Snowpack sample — Loveland Pass, Silver Plume, Colorado, USA (12/14/25, 10:50 AM MST)
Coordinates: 39.664, -105.882
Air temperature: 36 °F
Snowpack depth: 67 cm
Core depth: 10 cm
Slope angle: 6°, slope face: 326°
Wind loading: low
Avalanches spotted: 0
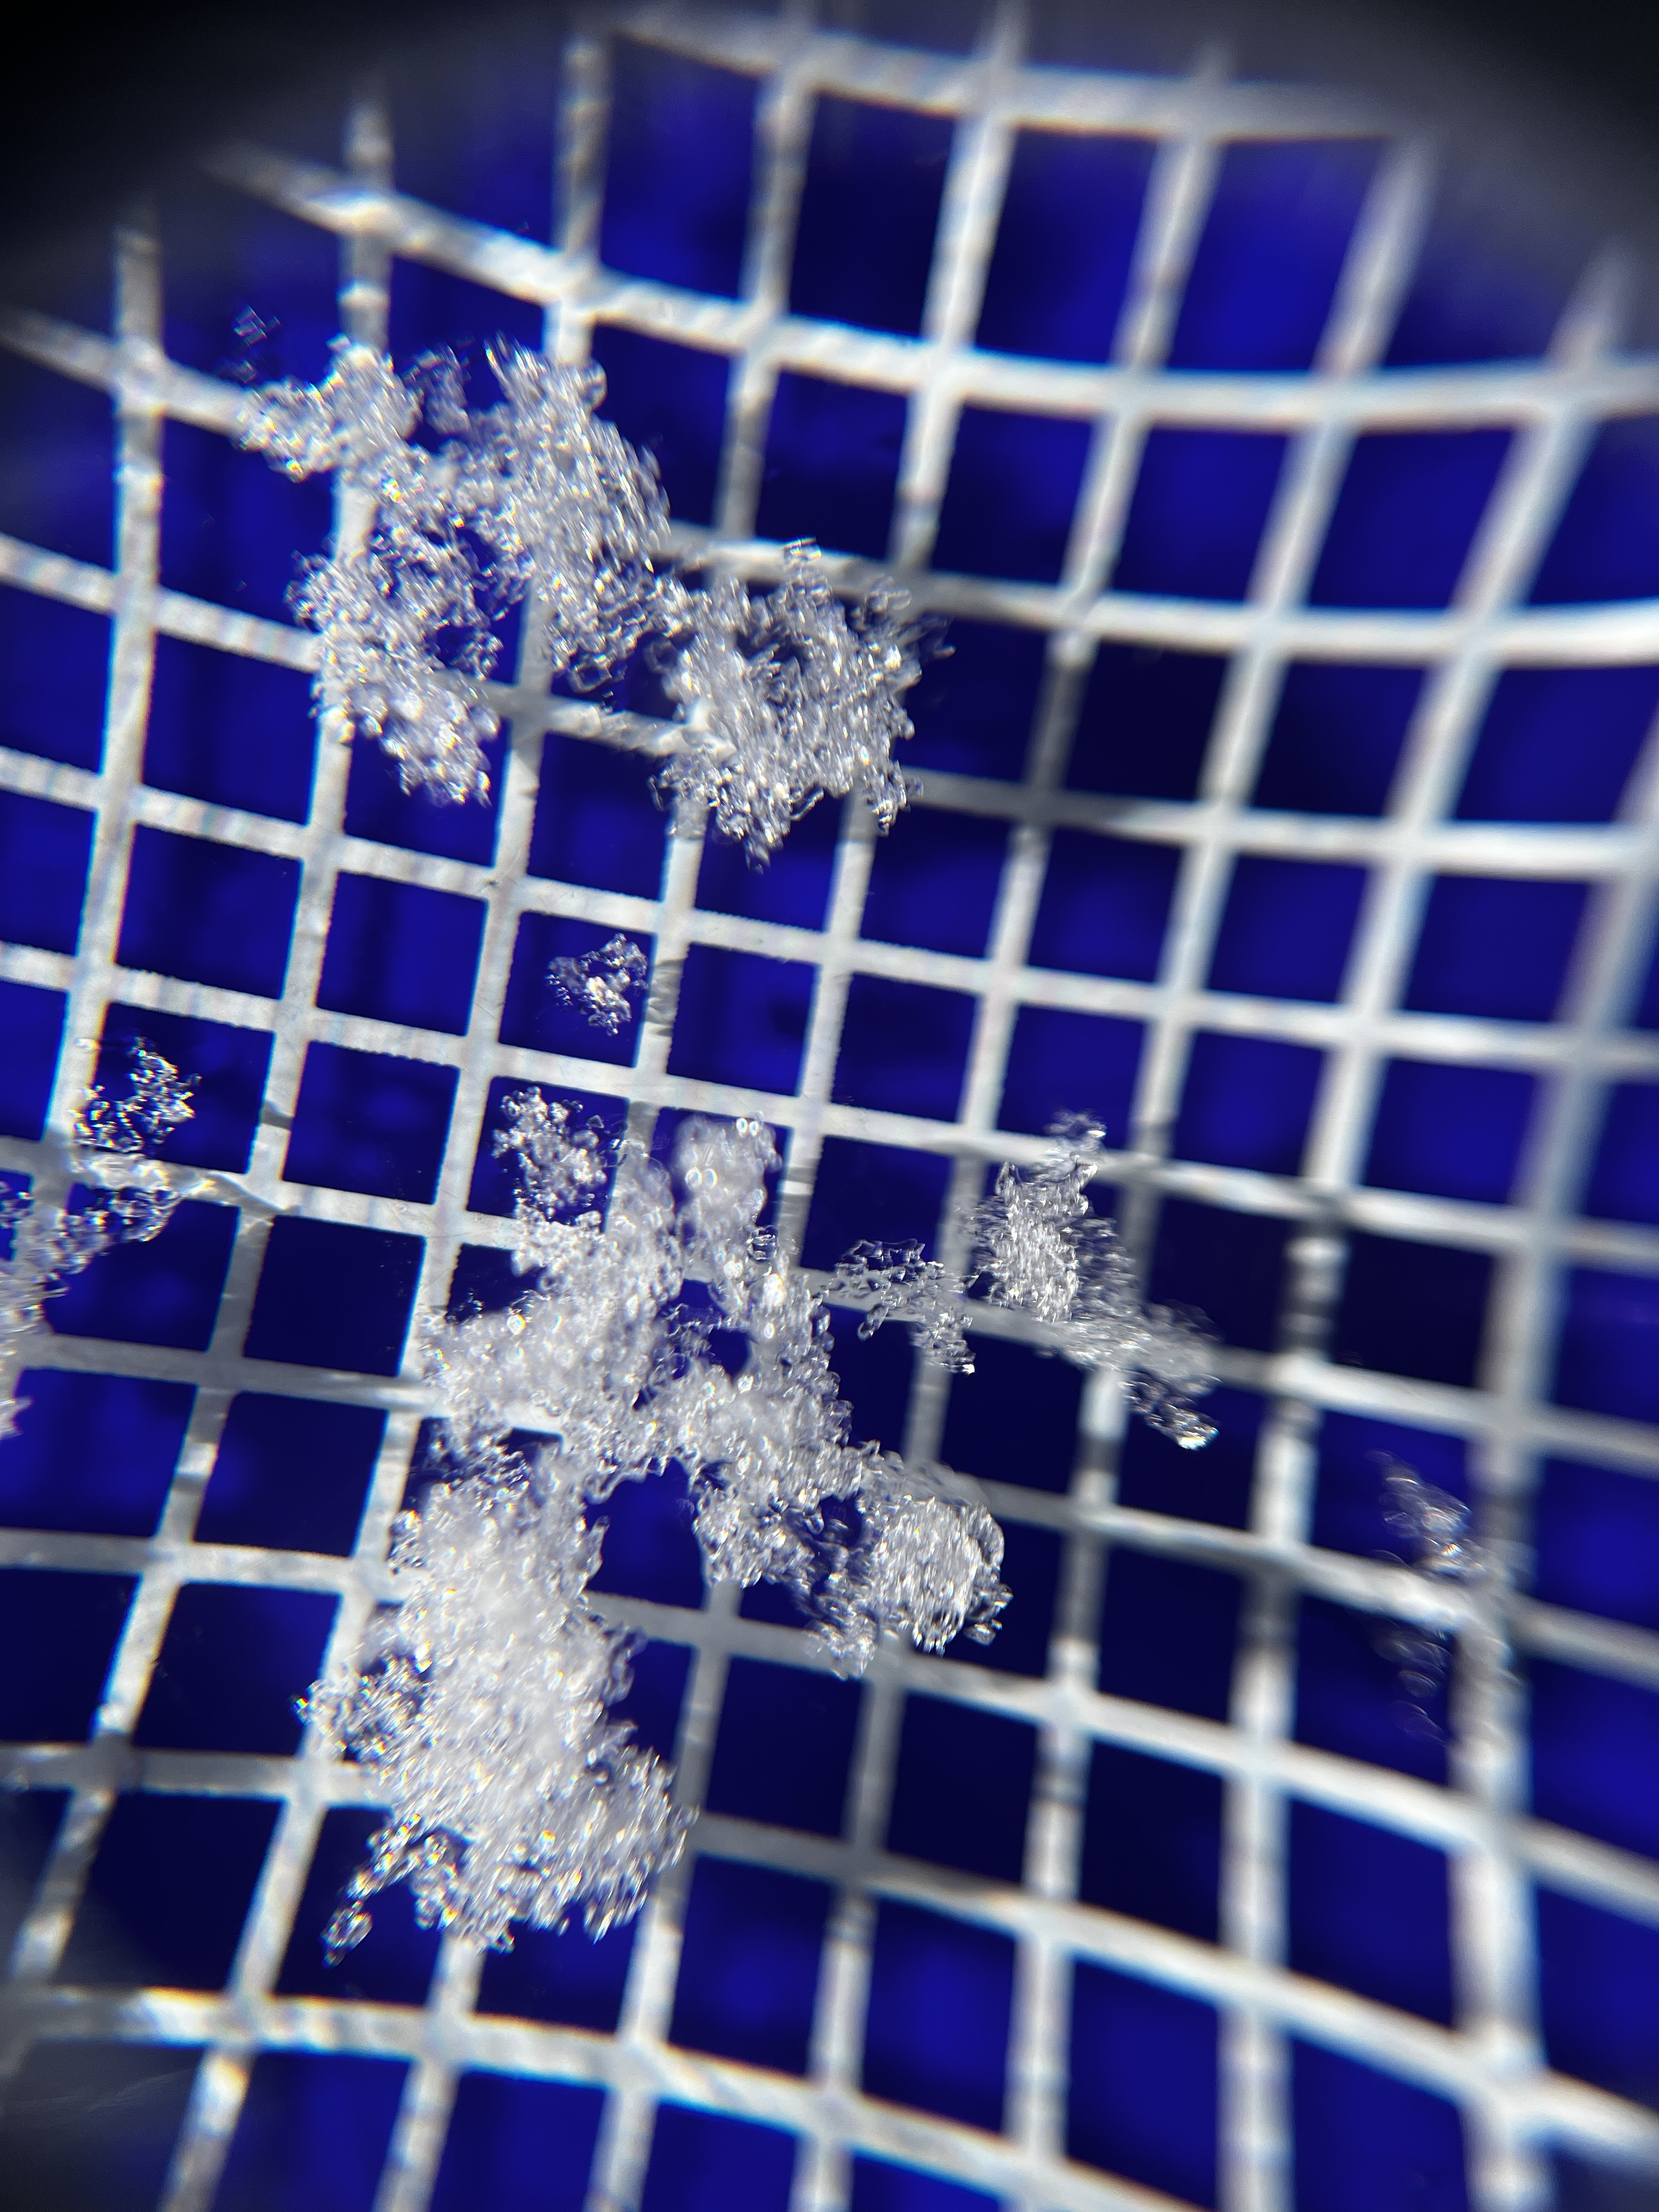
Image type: magnified_profile
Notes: No avalanches spotted, very late start to the season with minimal snowpack